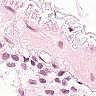
Metastatic tissue present: no